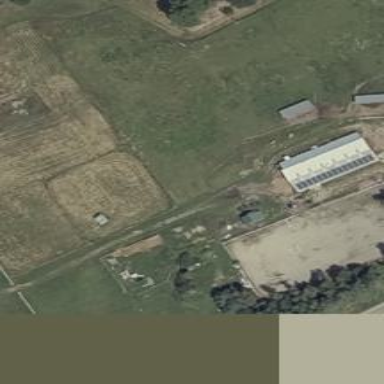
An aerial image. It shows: Fenced ground pitch for equestrian sport.